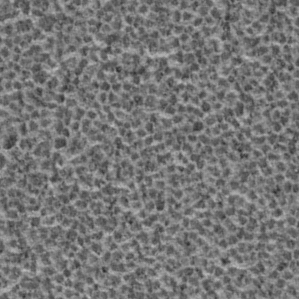
Label: frost